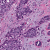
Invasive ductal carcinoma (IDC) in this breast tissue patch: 0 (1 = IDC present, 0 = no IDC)